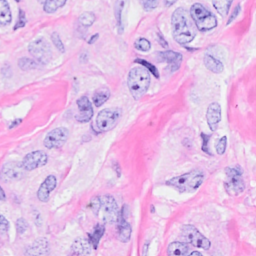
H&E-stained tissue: Breast